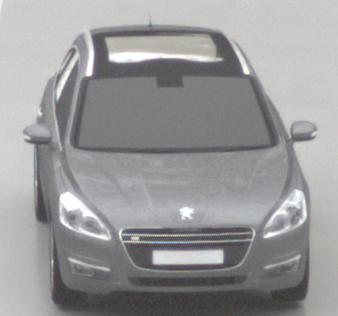
Make: Peugeot
Model: 508 SW 120 VTi
Detailed model: 508 (I) SW
Model produced from: 2011/03
Model produced until: 2014/05
Doors: 5
Color: gray
Road condition: wet road
Daytime: midday
Contrast: low contrast